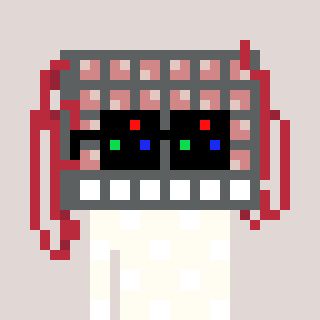
a pixel art character with square black sunglasses, a turing-shaped head and a grayscale-colored body on a warm background